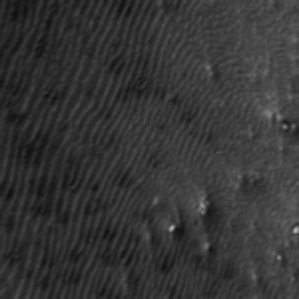
Label: frost